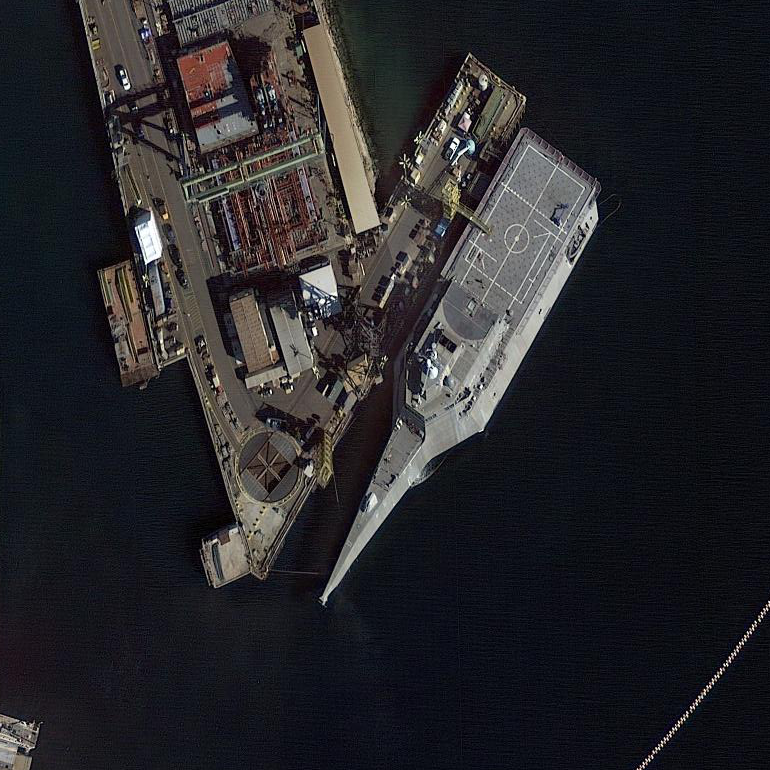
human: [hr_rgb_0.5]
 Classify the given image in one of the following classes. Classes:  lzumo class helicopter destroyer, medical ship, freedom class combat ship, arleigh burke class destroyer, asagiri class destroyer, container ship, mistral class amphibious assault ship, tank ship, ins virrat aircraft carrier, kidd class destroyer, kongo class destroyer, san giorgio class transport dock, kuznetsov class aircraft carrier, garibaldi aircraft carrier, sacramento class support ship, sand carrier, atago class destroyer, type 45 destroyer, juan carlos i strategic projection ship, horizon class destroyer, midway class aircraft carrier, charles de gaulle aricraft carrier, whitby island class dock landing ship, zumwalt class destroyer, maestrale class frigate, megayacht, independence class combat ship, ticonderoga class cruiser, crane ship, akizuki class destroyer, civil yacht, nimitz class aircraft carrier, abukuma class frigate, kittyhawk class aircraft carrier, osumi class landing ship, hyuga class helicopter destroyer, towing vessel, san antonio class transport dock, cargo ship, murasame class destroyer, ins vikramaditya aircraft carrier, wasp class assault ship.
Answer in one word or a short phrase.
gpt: Independence class combat ship